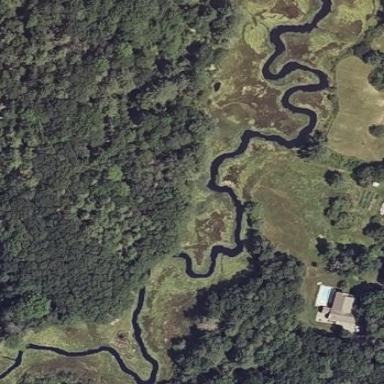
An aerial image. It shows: River flowing through natural water landscape.